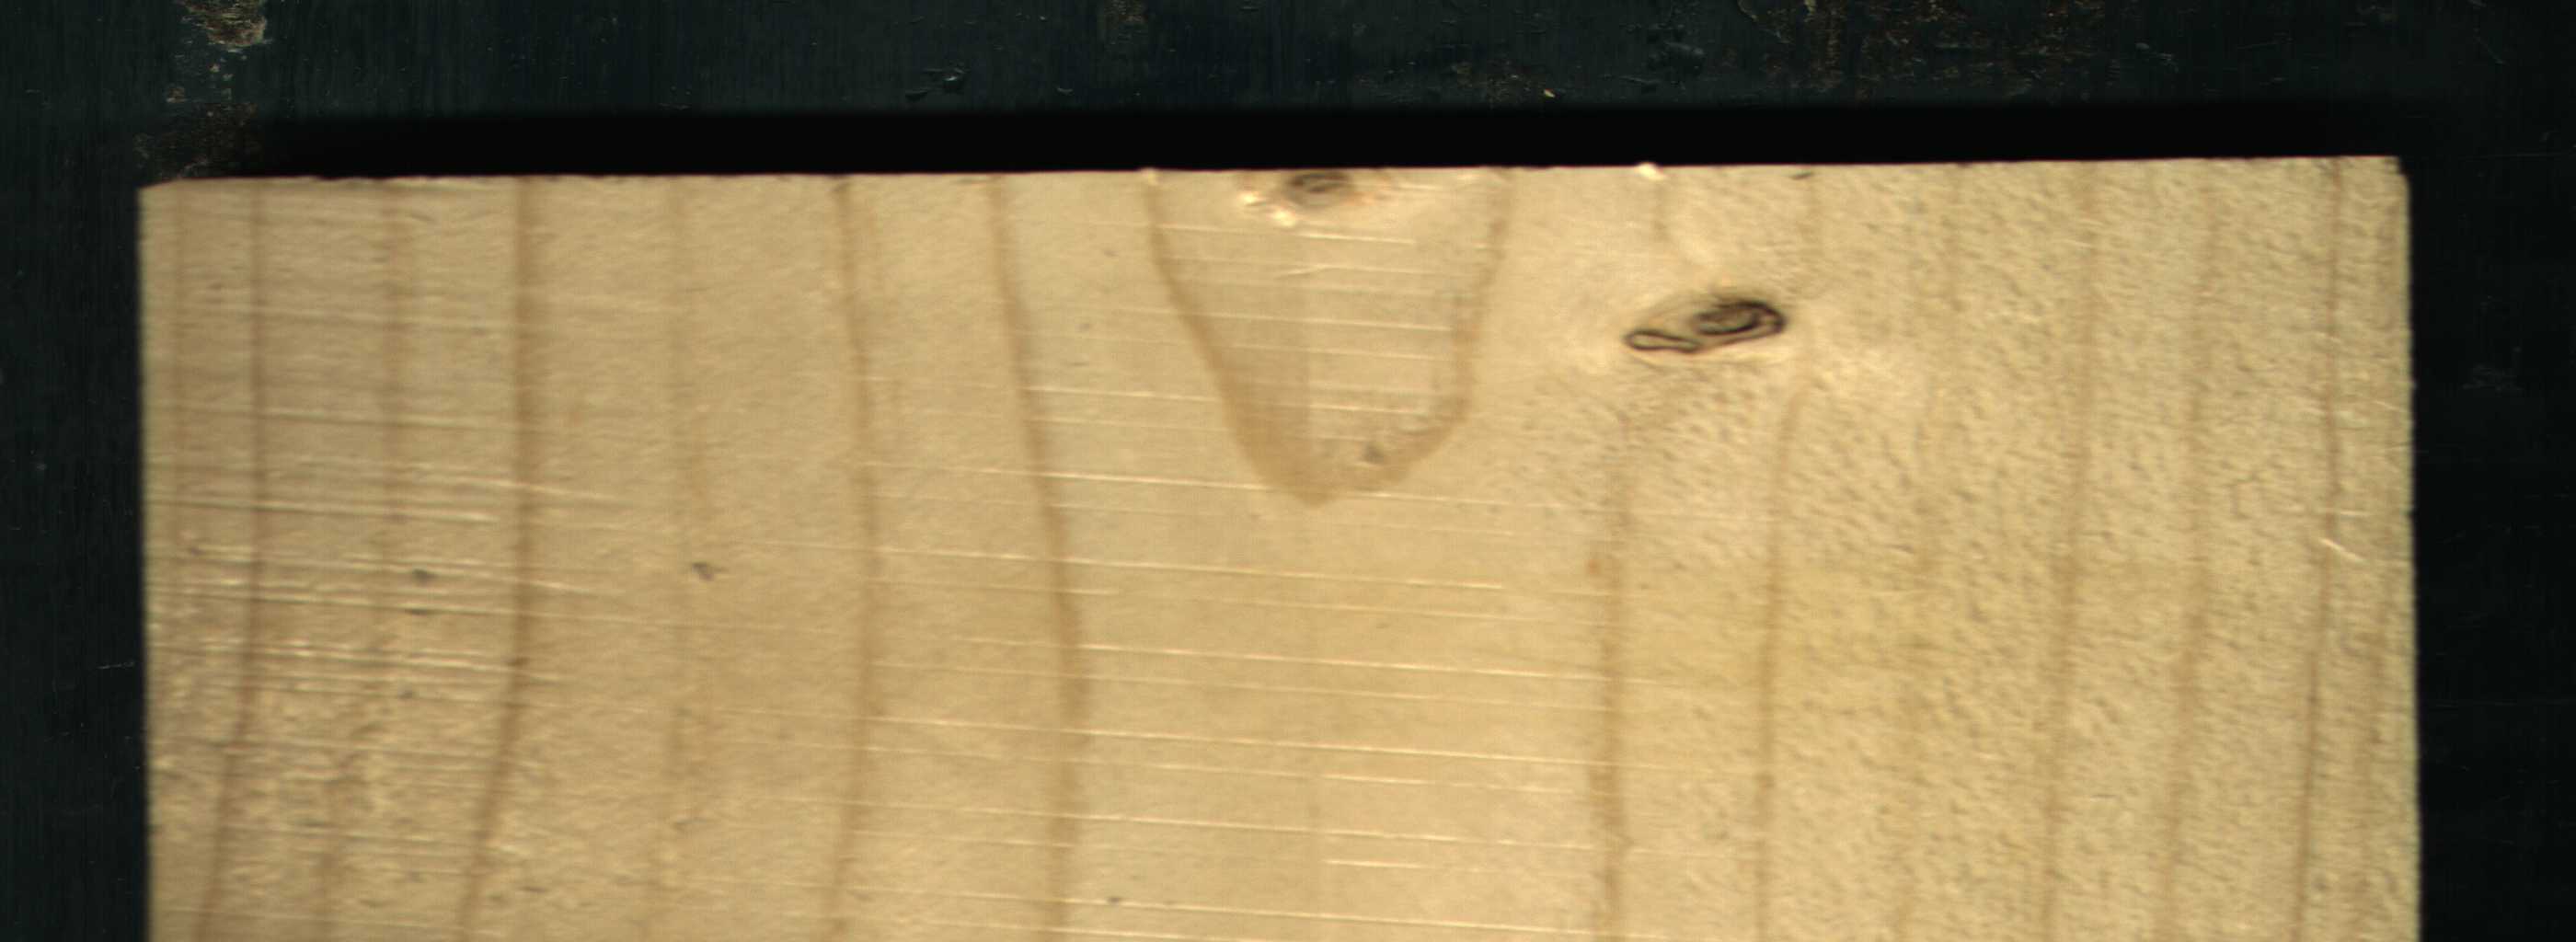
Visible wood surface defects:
Dead_Knot
Live_Knot